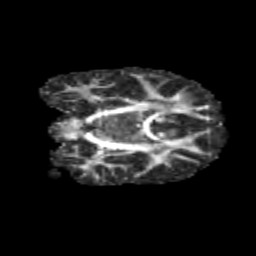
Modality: FA
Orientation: coronal
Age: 9
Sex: male
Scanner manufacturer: siemens
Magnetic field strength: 3 T
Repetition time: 3.8 s
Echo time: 0.07 s